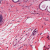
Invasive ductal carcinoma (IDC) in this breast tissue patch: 0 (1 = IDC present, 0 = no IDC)